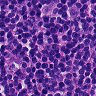
Metastatic tissue present: no